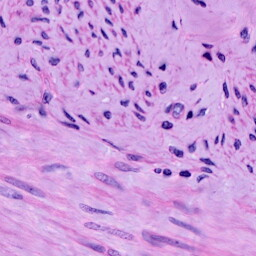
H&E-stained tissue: Cervix